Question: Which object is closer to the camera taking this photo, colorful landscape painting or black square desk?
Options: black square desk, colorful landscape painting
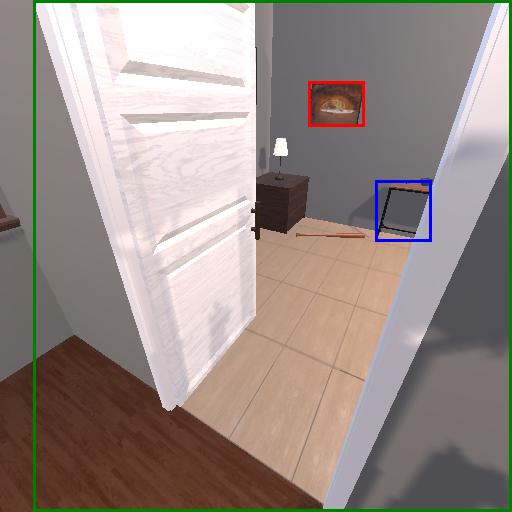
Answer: black square desk